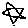
Label: star